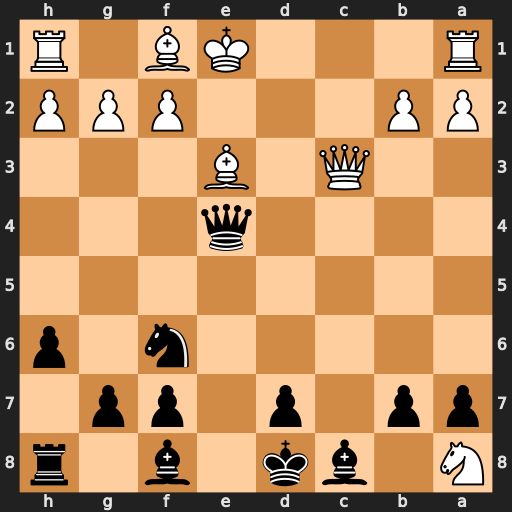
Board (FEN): N1bk1b1r/pp1p1pp1/5n1p/8/4q3/2Q1B3/PP3PPP/R3KB1R
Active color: b
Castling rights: KQ
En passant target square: -
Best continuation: Bb4 O-O-O Bxc3